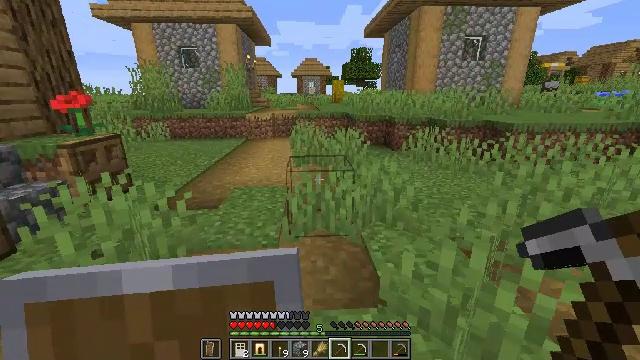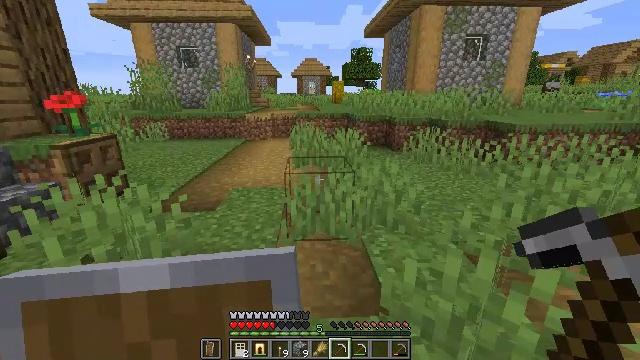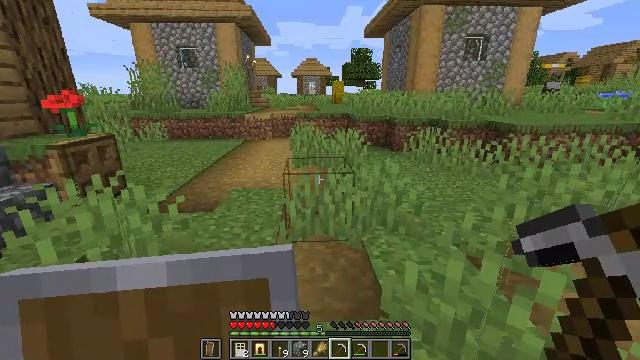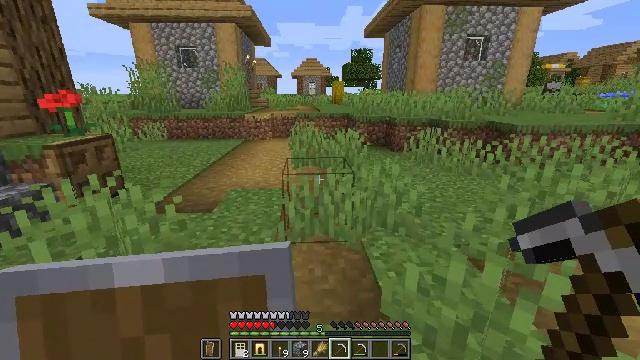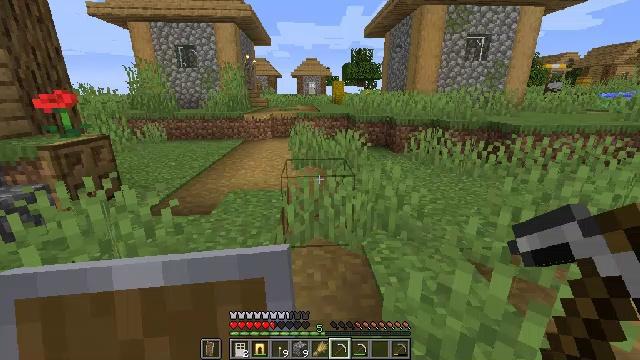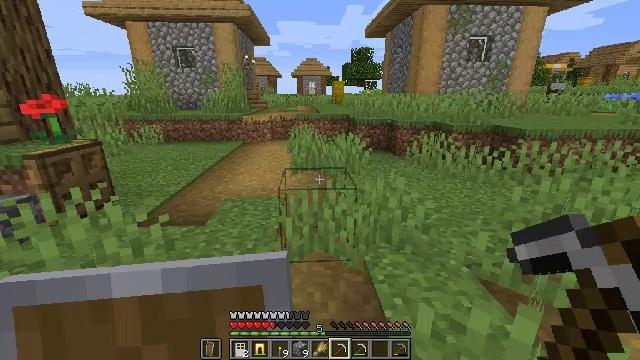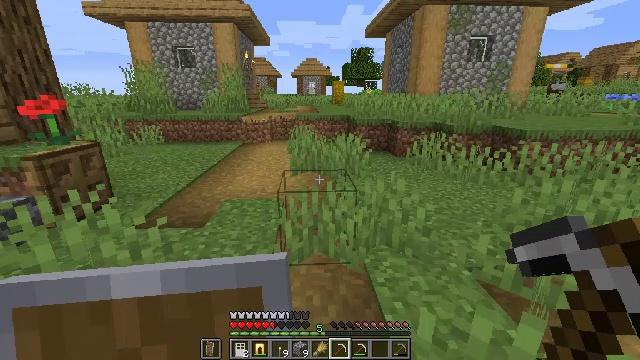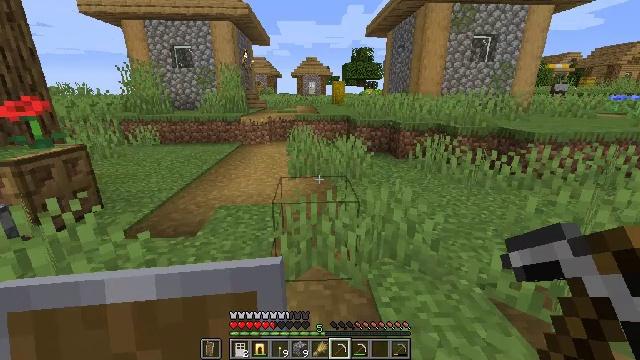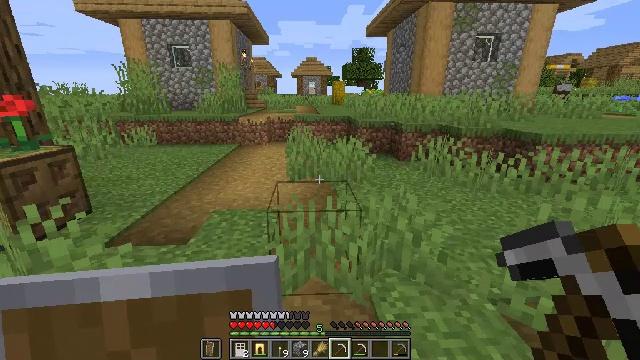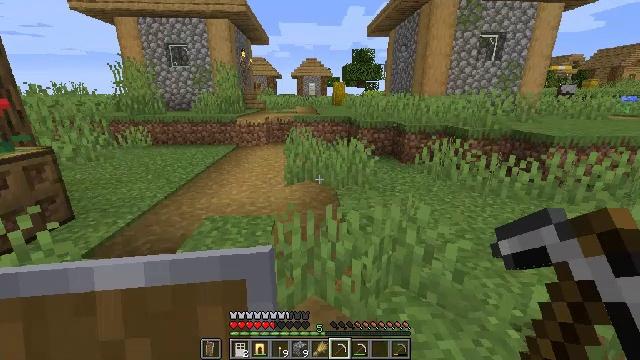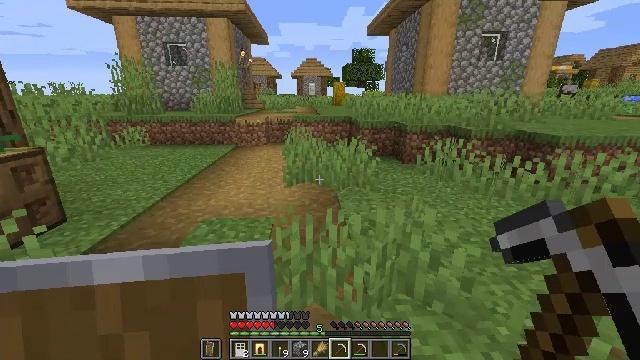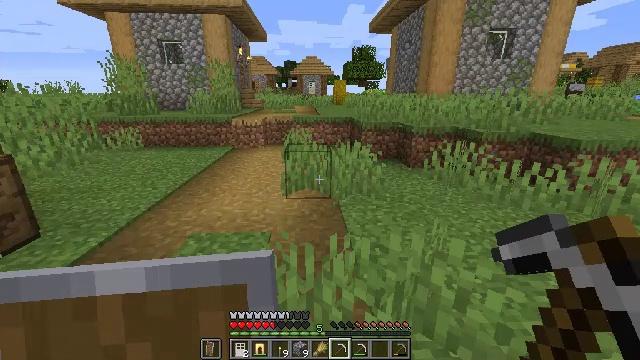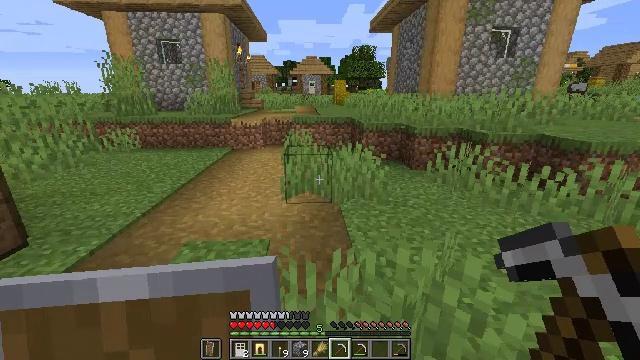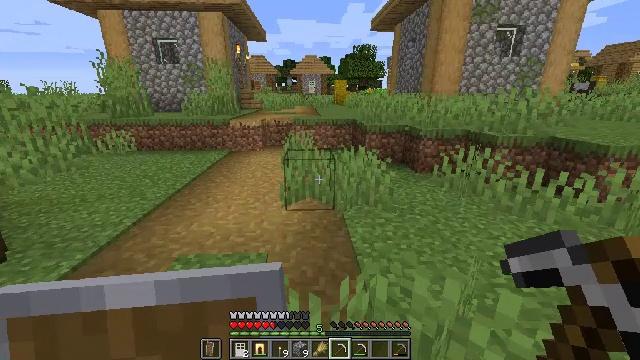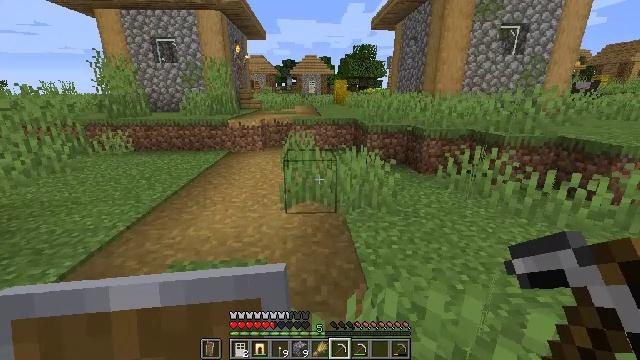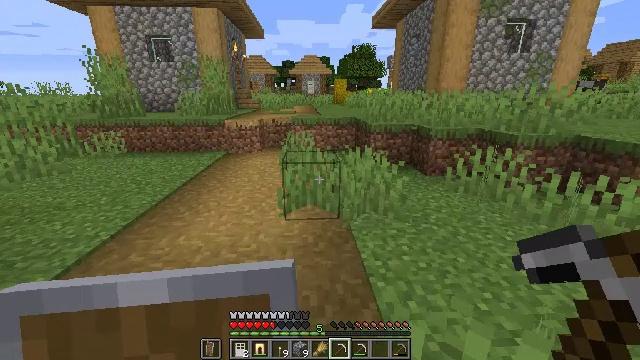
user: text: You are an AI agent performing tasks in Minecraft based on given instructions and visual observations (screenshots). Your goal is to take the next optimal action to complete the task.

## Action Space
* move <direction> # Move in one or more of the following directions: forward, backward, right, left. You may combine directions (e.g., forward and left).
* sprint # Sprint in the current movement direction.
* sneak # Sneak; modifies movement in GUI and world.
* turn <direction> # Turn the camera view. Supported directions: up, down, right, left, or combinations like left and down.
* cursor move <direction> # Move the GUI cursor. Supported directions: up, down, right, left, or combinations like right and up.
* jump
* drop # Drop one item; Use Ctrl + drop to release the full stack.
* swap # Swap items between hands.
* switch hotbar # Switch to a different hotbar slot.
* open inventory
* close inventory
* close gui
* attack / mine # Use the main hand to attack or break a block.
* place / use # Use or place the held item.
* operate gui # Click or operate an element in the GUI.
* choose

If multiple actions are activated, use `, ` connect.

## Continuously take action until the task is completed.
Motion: motion action
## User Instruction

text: Attack the hay block to get hay.
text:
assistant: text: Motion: no_op
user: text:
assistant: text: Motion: no_op
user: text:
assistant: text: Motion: no_op
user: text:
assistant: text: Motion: move forward
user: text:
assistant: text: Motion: move forward
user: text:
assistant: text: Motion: move forward
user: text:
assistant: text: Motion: move forward
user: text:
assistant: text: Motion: move forward
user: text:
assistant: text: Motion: move forward
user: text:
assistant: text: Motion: move forward
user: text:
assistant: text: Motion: move forward
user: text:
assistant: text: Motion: move forward
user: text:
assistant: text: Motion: move forward
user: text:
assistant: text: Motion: move forward
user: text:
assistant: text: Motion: move forward
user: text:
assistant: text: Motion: move forward, turn right
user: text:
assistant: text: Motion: move forward, turn right
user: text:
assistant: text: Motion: move forward, turn right
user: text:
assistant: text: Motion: move forward
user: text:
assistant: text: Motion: move forward
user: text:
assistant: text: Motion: move forward
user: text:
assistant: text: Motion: move forward
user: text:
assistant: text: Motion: move forward
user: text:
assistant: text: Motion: move forward
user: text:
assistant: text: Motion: move forward
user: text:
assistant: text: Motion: move forward
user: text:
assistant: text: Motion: move forward
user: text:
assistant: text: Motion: move forward
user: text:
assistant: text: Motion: move forward
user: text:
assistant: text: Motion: move forward